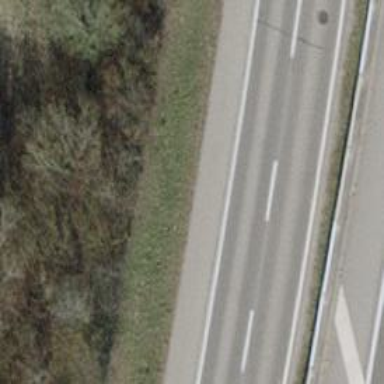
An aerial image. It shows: Asphalt sidewalk along the footway.